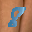
Label: 8